Question: According to <URL>'s answer by Alexey, we can utilize different renderers with customized RootLayoutArea to achieve such layout behavior as below.

Here is the code:
'''
public void ManipulatePdf(String dest)
{
PdfDocument pdfDoc = new PdfDocument(new PdfWriter(dest));
Document doc = new Document(pdfDoc, PageSize.A4);
doc.SetMargins(36, 36, 36, 36);
Paragraph p = new Paragraph();
p.SetBorder(new SolidBorder(0.5f));
for (int i = 1; i <= 500; i++)
{
p.Add(new Text(i + " "));
}
doc.Add(p);
RootLayoutArea endOfFullWidthContentArea = (RootLayoutArea)doc.GetRenderer().GetCurrentArea();
ExtendedDocumentRenderer renderer1 = new ExtendedDocumentRenderer(doc,
new RootLayoutArea(endOfFullWidthContentArea.GetPageNumber(), endOfFullWidthContentArea.GetBBox().Clone().SetWidth(200)));
doc.SetRightMargin(doc.GetRightMargin() + doc.GetPageEffectiveArea(PageSize.A4).GetWidth() - 200);
doc.SetRenderer(renderer1);
//The paragraph drawn in the left
Paragraph p1 = new Paragraph();
p1.SetBorder(new SolidBorder(0.5f));
for (int i = 1; i <= 500; i++)
{
p1.Add(new Text(i + " "));
}
doc.Add(p1);
ExtendedDocumentRenderer renderer2 = new ExtendedDocumentRenderer(doc,
new RootLayoutArea(endOfFullWidthContentArea.GetPageNumber(),
endOfFullWidthContentArea.GetBBox().Clone().MoveRight(200 + 20)
.SetWidth(endOfFullWidthContentArea.GetBBox().GetWidth() - 200 - 20)));
doc.SetRightMargin(36);
doc.SetLeftMargin(200 + 36 + 20);
doc.SetRenderer(renderer2);
Paragraph p2 = new Paragraph();
for (int i = 1; i <= 1000; i++)
{
p2.Add(new Text(i + " "));
}
doc.Add(p2);
//Compute which free area is lower in the document
RootLayoutArea areaColumn1 = (RootLayoutArea)renderer1.GetCurrentArea();
RootLayoutArea areaColumn2 = (RootLayoutArea)renderer2.GetCurrentArea();
RootLayoutArea downArea =
areaColumn1.GetPageNumber() > areaColumn2.GetPageNumber() ? areaColumn1 :
(areaColumn1.GetPageNumber() < areaColumn2.GetPageNumber() ? areaColumn2 :
(areaColumn1.GetBBox().GetTop() < areaColumn2.GetBBox().GetTop() ? areaColumn1 : areaColumn2));
doc.SetMargins(36, 36, 36, 36);
DocumentRenderer renderer3 = new ExtendedDocumentRenderer(doc,
new RootLayoutArea(downArea.GetPageNumber(), downArea.GetBBox().Clone().SetX(36).SetWidth(doc.GetPageEffectiveArea(PageSize.A4).GetWidth())));
doc.SetRenderer(renderer3);
Paragraph p3 = new Paragraph();
for (int i = 1; i <= 1000; i++)
{
p3.Add(new Text(i + " "));
}
doc.Add(p3);
doc.Close();
}
private class ExtendedDocumentRenderer : DocumentRenderer
{
public ExtendedDocumentRenderer(Document document, RootLayoutArea currentArea) : base(document)
{
this.currentArea = new RootLayoutArea(currentArea.GetPageNumber(), currentArea.GetBBox().Clone());
this.currentPageNumber = this.currentArea.GetPageNumber();
}
}
'''
We can see that the Paragraph 1 in the left column spans two pages, and the Paragraph 2 spans three pages, under this scenario the code runs well.
But if we add more contents to Paragraph 1 and make it span 3 pages as following:
'''
//The paragraph drawn in the left has more contents
Paragraph p1 = new Paragraph();
p1.SetBorder(new SolidBorder(0.5f));
for (int i = 1; i <= 800; i++)
{
p1.Add(new Text(i + " "));
}
doc.Add(p1);
'''
When the Paragraph 2 is rendering, it throws the exception of "Cannot draw elements on already flushed pages". How to solve this problem? Thank you!
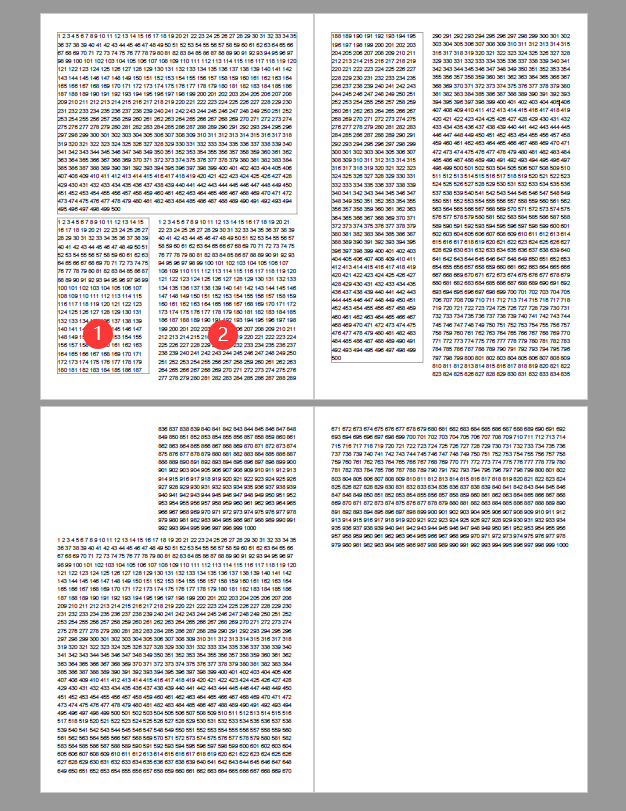
Answer: If you elements can span multiple pages then you need to apply 'immediateFlush=false' setting of the 'DocumentRenderer' which goes to its constructor.
You will need to modify your 'ExtendedDocumentRenderer' custom implementation in the following way:
'''
private class ExtendedDocumentRenderer : DocumentRenderer
{
public ExtendedDocumentRenderer(Document document, RootLayoutArea currentArea) : base(document, false)
{
this.currentArea = new RootLayoutArea(currentArea.GetPageNumber(), currentArea.GetBBox().Clone());
this.currentPageNumber = this.currentArea.GetPageNumber();
}
}
'''
And then you will need to call 'Document#Flush' whenever you are done with another document renderer. Essentially in your code sample that call needs to be done after adding each new element. Here is the full code:
'''
Document doc = new Document(pdfDocument, PageSize.A4);
doc.SetMargins(36, 36, 36, 36);
Paragraph p = new Paragraph();
p.SetBorder(new SolidBorder(0.5f));
for (int i = 1; i <= 500; i++)
{
p.Add(new Text(i + " "));
}
doc.Add(p);
RootLayoutArea endOfFullWidthContentArea = (RootLayoutArea)doc.GetRenderer().GetCurrentArea();
ExtendedDocumentRenderer renderer1 = new ExtendedDocumentRenderer(doc,
new RootLayoutArea(endOfFullWidthContentArea.GetPageNumber(), endOfFullWidthContentArea.GetBBox().Clone().SetWidth(200)));
doc.SetRightMargin(doc.GetRightMargin() + doc.GetPageEffectiveArea(PageSize.A4).GetWidth() - 200);
doc.SetRenderer(renderer1);
//The paragraph drawn in the left
Paragraph p1 = new Paragraph();
p1.SetBorder(new SolidBorder(0.5f));
for (int i = 1; i <= 800; i++)
{
p1.Add(new Text(i + " "));
}
doc.Add(p1);
doc.Flush();
ExtendedDocumentRenderer renderer2 = new ExtendedDocumentRenderer(doc,
new RootLayoutArea(endOfFullWidthContentArea.GetPageNumber(),
endOfFullWidthContentArea.GetBBox().Clone().MoveRight(200 + 20)
.SetWidth(endOfFullWidthContentArea.GetBBox().GetWidth() - 200 - 20)));
doc.SetRightMargin(36);
doc.SetLeftMargin(200 + 36 + 20);
doc.SetRenderer(renderer2);
Paragraph p2 = new Paragraph();
for (int i = 1; i <= 1000; i++)
{
p2.Add(new Text(i + " "));
}
doc.Add(p2);
doc.Flush();
//Compute which free area is lower in the document
RootLayoutArea areaColumn1 = (RootLayoutArea)renderer1.GetCurrentArea();
RootLayoutArea areaColumn2 = (RootLayoutArea)renderer2.GetCurrentArea();
RootLayoutArea downArea =
areaColumn1.GetPageNumber() > areaColumn2.GetPageNumber() ? areaColumn1 :
(areaColumn1.GetPageNumber() < areaColumn2.GetPageNumber() ? areaColumn2 :
(areaColumn1.GetBBox().GetTop() < areaColumn2.GetBBox().GetTop() ? areaColumn1 : areaColumn2));
doc.SetMargins(36, 36, 36, 36);
DocumentRenderer renderer3 = new ExtendedDocumentRenderer(doc,
new RootLayoutArea(downArea.GetPageNumber(), downArea.GetBBox().Clone().SetX(36).SetWidth(doc.GetPageEffectiveArea(PageSize.A4).GetWidth())));
doc.SetRenderer(renderer3);
Paragraph p3 = new Paragraph();
for (int i = 1; i <= 1000; i++)
{
p3.Add(new Text(i + " "));
}
doc.Add(p3);
doc.Flush();
doc.Close();
'''